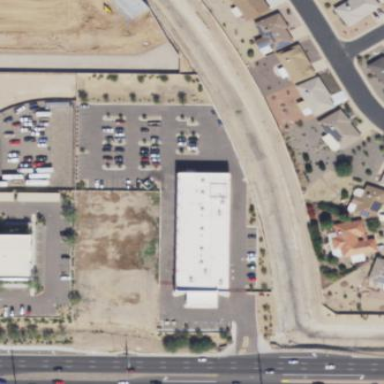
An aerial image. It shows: Commercial area.